A bearing vibration time series has been folded into this square grayscale image, one row per segment of consecutive samples. Diagnose the bearing from this image, choosing from: normal, inner_race, outer_race, ball.
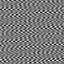
Answer: outer_race